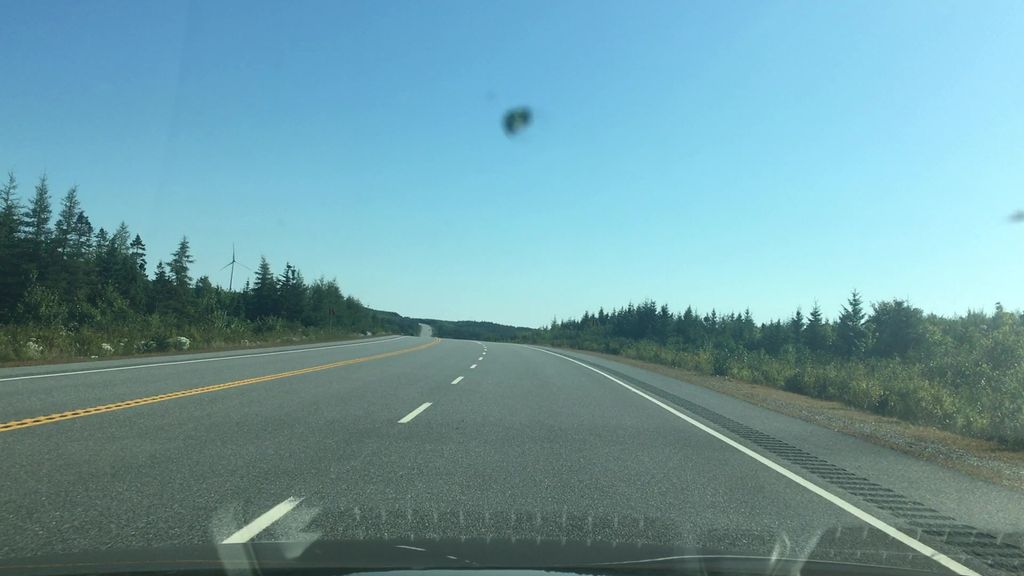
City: halifax